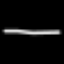
Label: line